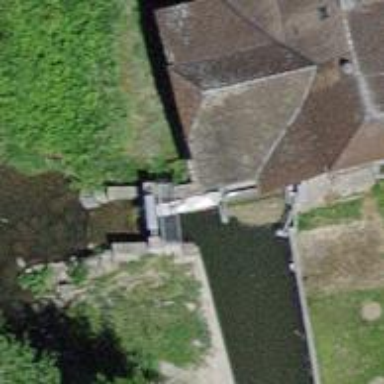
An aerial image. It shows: Weir along the waterway.